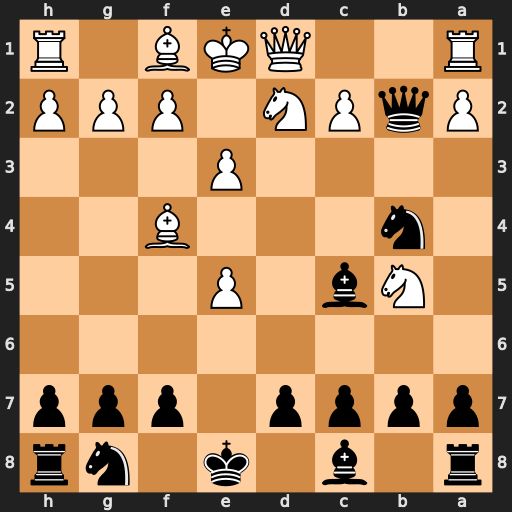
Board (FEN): r1b1k1nr/pppp1ppp/8/1Nb1P3/1n3B2/4P3/PqPN1PPP/R2QKB1R
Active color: b
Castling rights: KQkq
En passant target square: -
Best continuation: Nxc2+ Qxc2 Qxc2